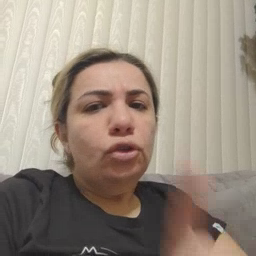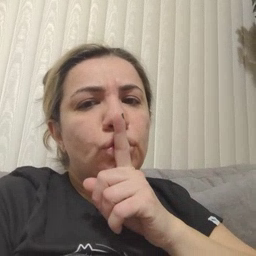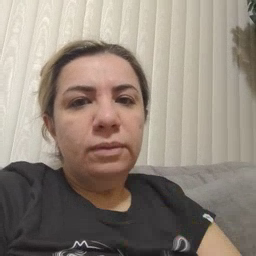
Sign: shhh